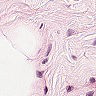
Metastatic tissue present: no